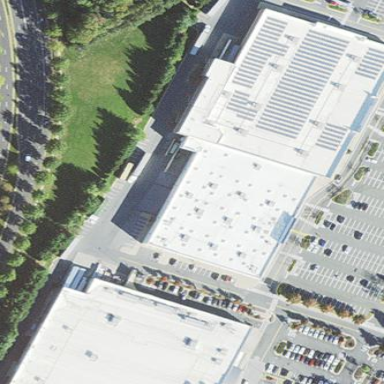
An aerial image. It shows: Retail building.